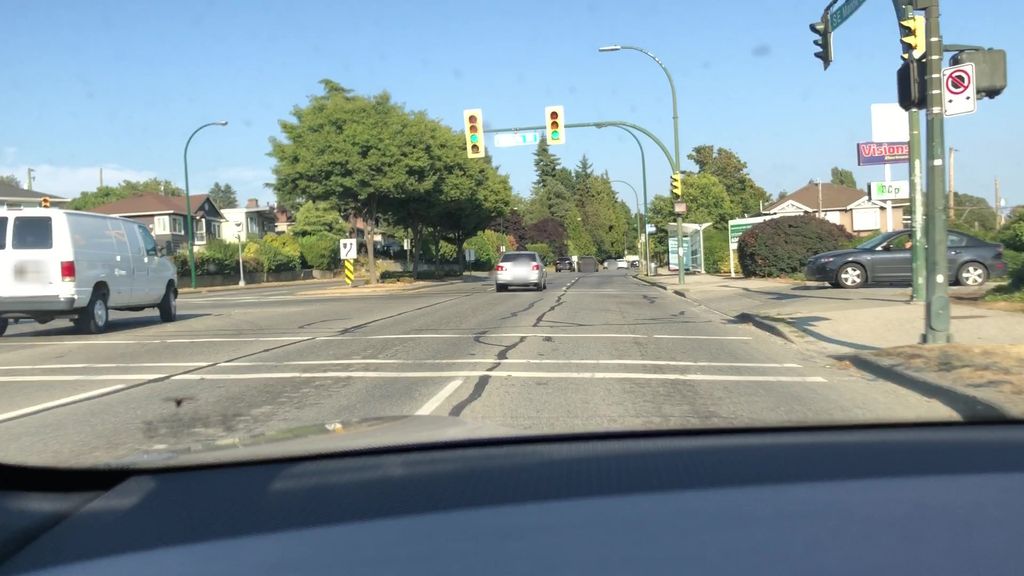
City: vancouver